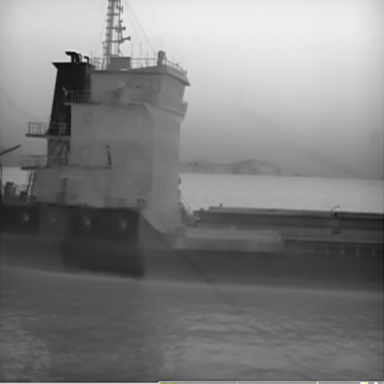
There is a liner in the infrared image.